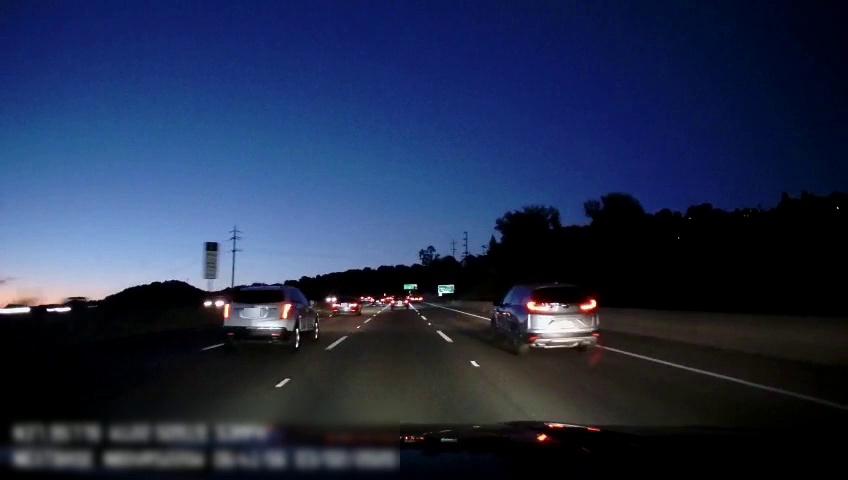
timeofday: Night
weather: Other
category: Drivable Space
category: Vehicles | Car
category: Vehicles | Car
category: Vehicles | Car
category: Vehicles | SUV
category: Vehicles | SUV
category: Vehicles | SUV
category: Vehicles | Truck
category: Lanes | Current Lane
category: Lanes | Current Lane
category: Lanes | Alternate Lane
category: Lanes | Alternate Lane
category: Traffic | Signs
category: Traffic | Signs
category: Traffic | Signs